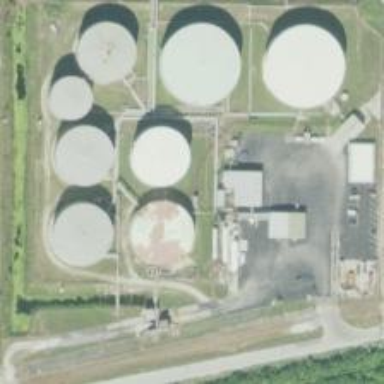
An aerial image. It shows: Industrial area designated as petroleum terminal.